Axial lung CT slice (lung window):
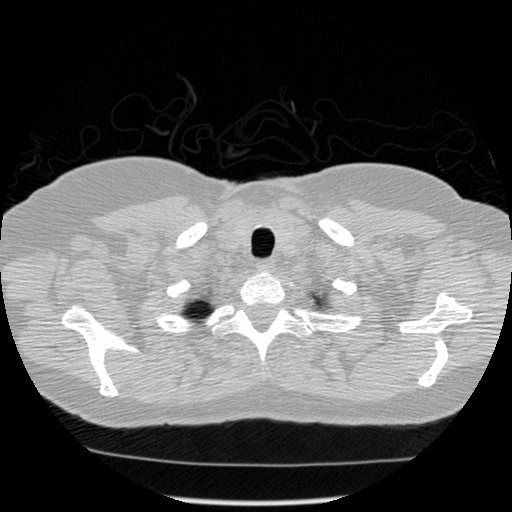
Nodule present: no